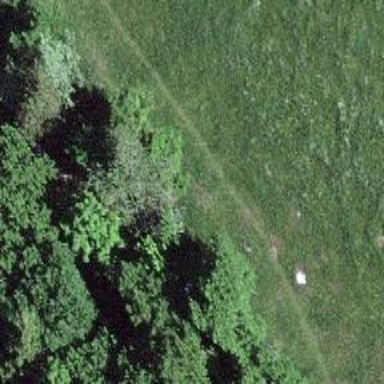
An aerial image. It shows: Unpaved path.